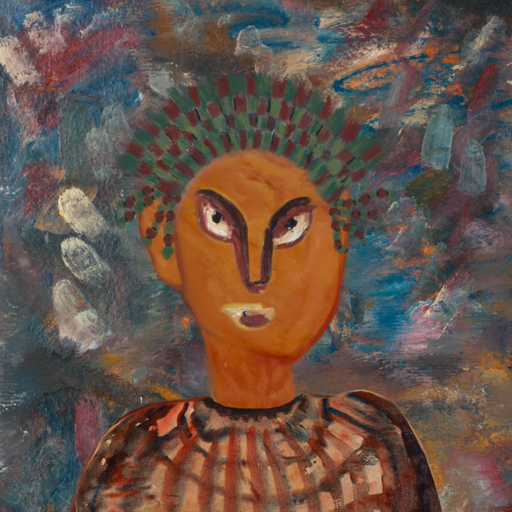
Background: Boggyland, Head And Neck Front: Pious_Lady, Face Front: After_Raid, Bust: Orphan, Hair Front: Blank, Head Accessory: After_Raid_Crown, Second Necklace: Blank, Necklace: Blank, Baby: Blank